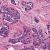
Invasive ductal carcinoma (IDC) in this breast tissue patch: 1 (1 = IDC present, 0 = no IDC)